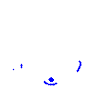
Particle: electron